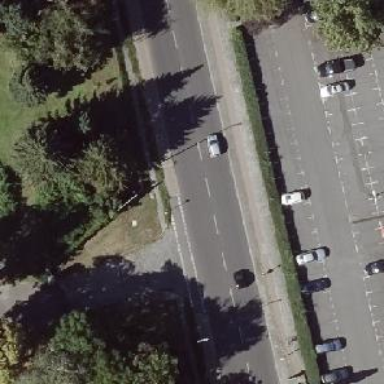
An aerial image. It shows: Secondary road with asphalt surface. There is cycle track on the left side of the road.